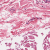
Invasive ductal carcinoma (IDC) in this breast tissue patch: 0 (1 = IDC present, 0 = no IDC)